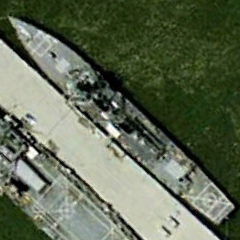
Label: destroyer